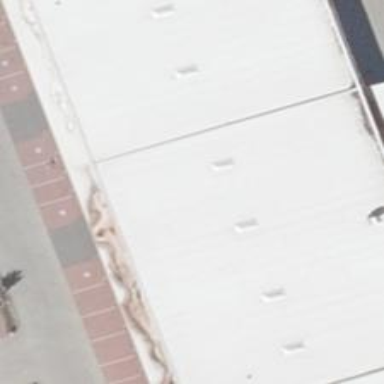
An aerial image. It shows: Clothing store.